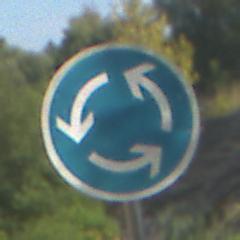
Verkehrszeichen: Kreisverkehr
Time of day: MorningAfternoon
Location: Outdoor (Nature)
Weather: PartlyCloudy
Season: NotSpecified
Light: Natural